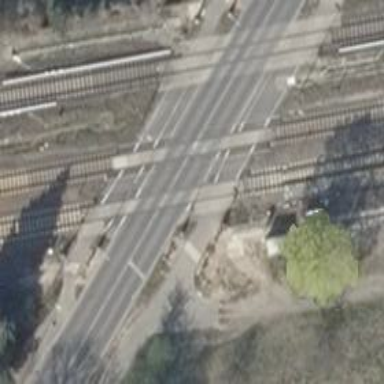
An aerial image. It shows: Level crossing with lights and barriers.